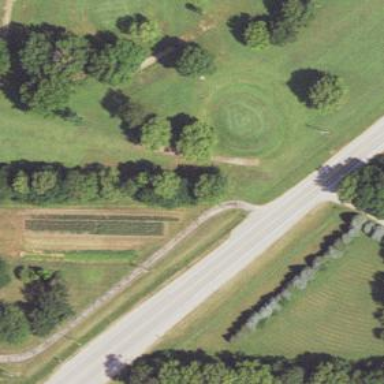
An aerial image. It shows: Path used for both walking and golf.